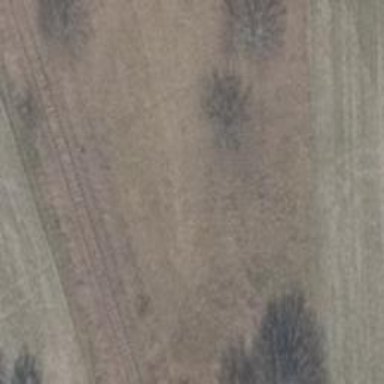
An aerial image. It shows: Path covered with grass.